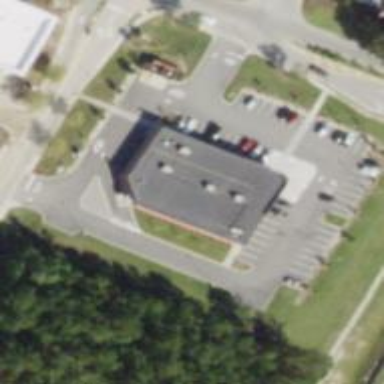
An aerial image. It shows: Pharmacy providing healthcare services.